Field crop: tomato
Growth stage: 2
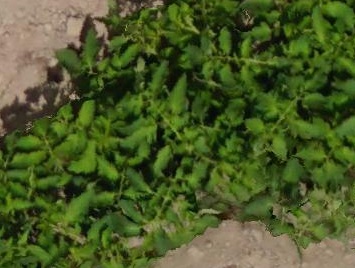
Species: tomato